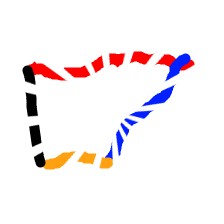
Shape: trapezoid